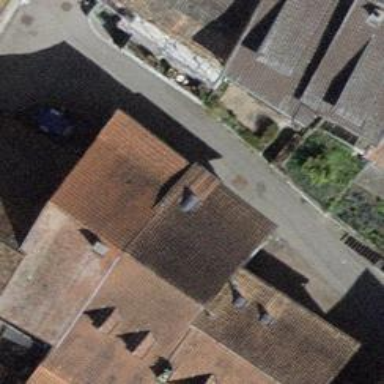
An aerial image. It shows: Building with tiled roof.